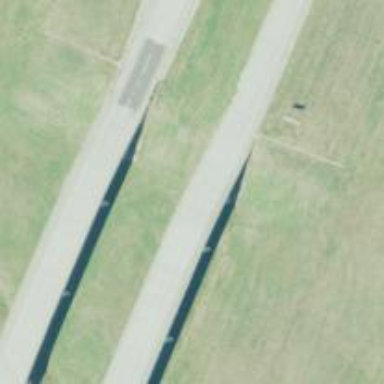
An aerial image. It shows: Bridge over motorway.